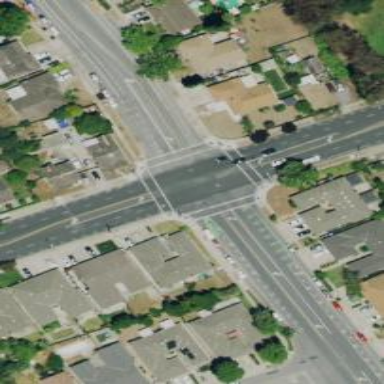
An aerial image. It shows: Solid stop line on the road.